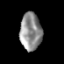
Tissue: prostate
Cell type: T cells
Senescence score: 0.2996
Nuclear area (px): 787
Mean DAPI intensity: 143.431